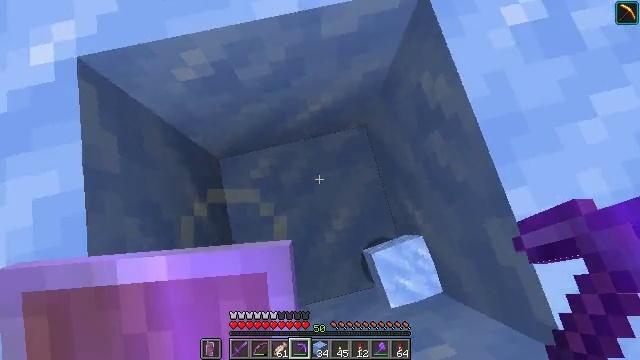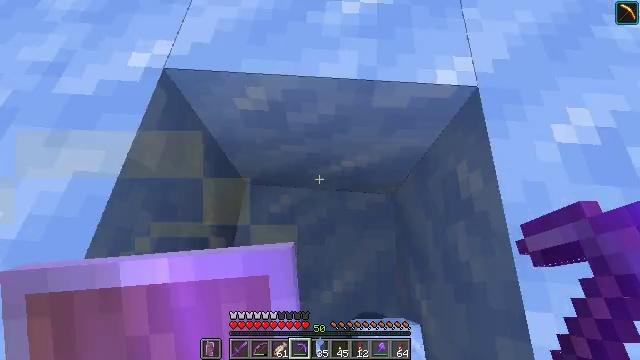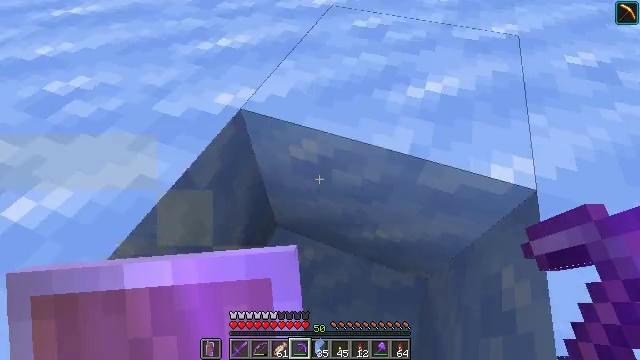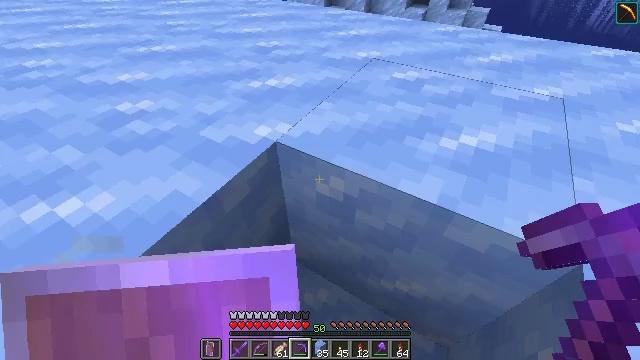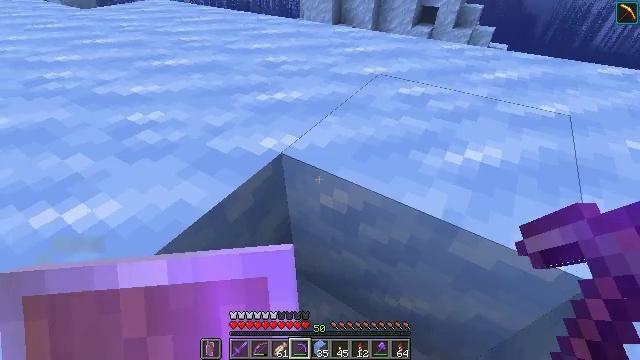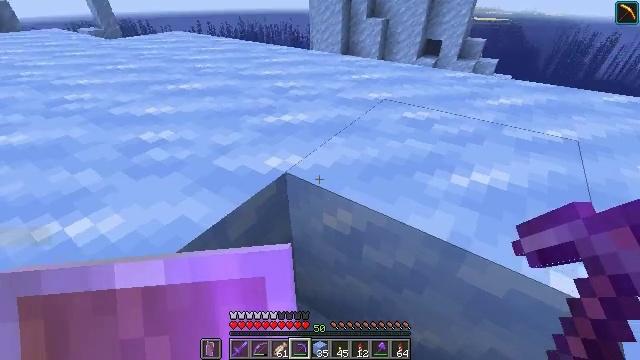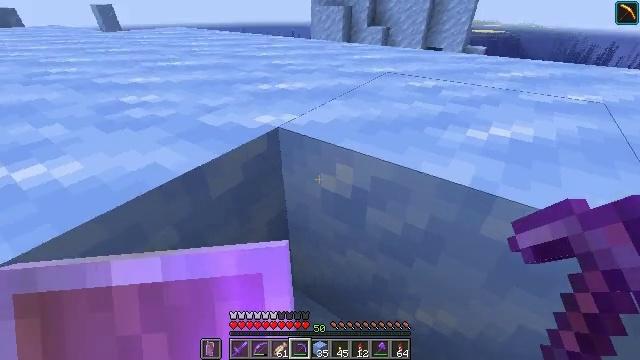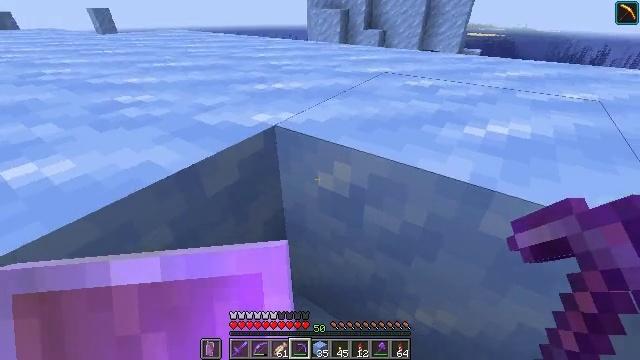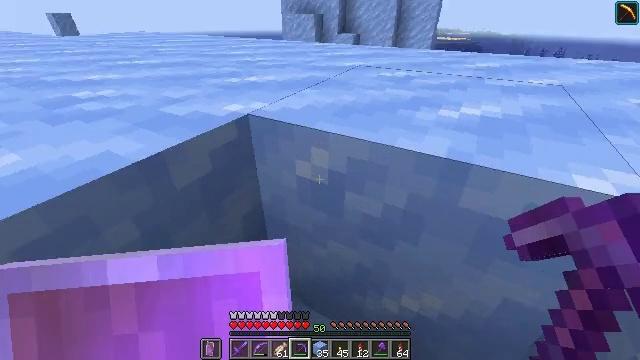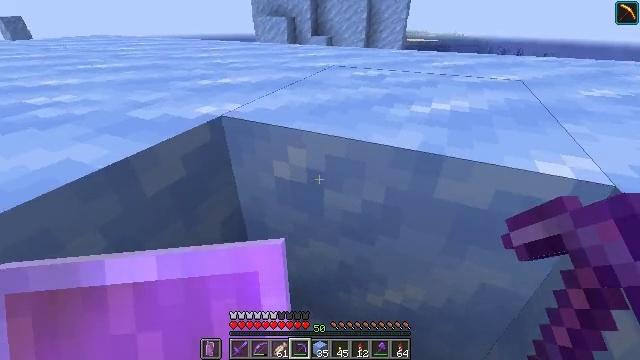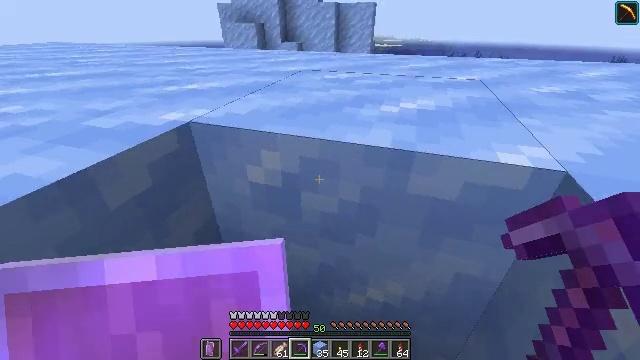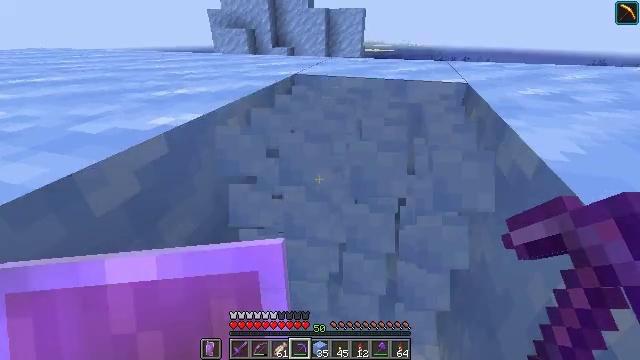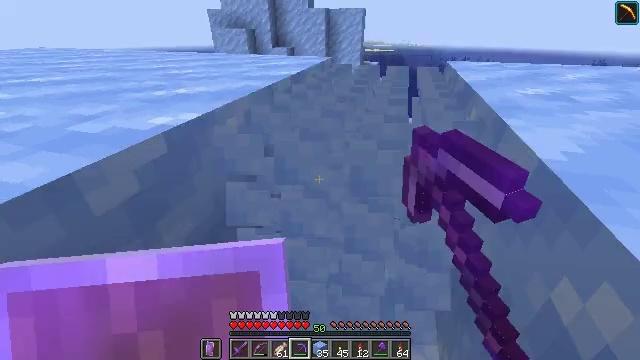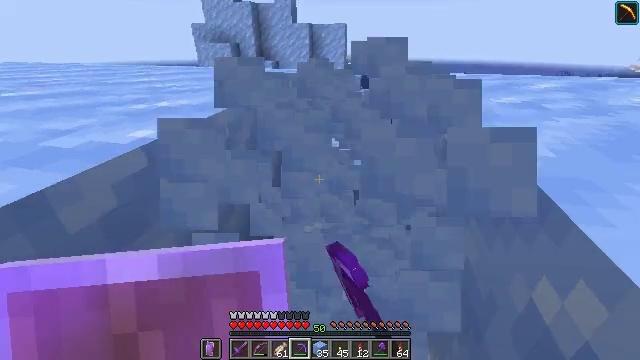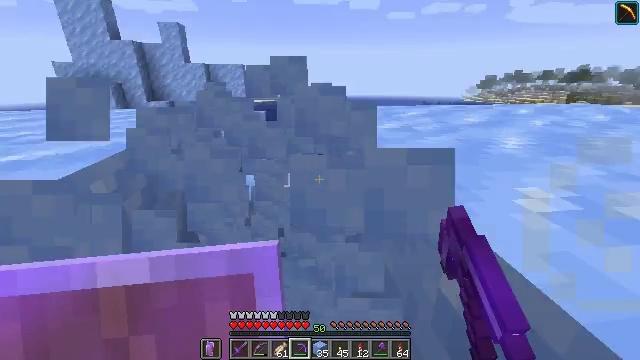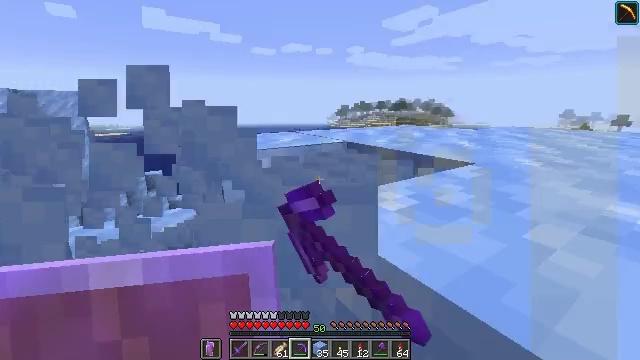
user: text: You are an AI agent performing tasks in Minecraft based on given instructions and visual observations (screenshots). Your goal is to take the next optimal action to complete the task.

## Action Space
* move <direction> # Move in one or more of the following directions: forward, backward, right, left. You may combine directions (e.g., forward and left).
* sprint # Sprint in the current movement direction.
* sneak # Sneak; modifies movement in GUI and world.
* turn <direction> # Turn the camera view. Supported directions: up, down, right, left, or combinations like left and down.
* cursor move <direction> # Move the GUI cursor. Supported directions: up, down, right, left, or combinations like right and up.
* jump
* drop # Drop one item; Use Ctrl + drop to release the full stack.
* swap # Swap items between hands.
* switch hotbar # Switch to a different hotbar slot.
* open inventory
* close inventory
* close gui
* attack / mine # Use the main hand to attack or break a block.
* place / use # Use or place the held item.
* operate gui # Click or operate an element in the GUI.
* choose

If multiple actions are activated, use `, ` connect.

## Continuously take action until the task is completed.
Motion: motion action
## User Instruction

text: Break packed ice to add to inventory.
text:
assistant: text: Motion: turn left and up
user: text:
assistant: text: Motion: turn left and up
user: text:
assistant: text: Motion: turn left and up
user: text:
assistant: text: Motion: sneak, turn left and up
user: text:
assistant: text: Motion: sneak, turn left and up
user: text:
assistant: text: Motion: sneak, turn up
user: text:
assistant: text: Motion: sneak
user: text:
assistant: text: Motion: sneak, turn right
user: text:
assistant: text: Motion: sneak, turn right
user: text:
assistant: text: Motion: sneak, turn right and up
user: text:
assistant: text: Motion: sneak, turn right, attack / mine
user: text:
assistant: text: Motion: sneak, attack / mine
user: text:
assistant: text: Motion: sneak, turn right and up, attack / mine
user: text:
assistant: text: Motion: sneak, turn right and up, attack / mine
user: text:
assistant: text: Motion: sneak, turn right and up, attack / mine
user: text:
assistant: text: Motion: sneak, turn right and up, attack / mine
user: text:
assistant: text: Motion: sneak, turn right, attack / mine
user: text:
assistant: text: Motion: sneak, turn right and down, attack / mine
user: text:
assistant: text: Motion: sneak, turn right and down, attack / mine
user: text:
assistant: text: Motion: sneak, turn right and down, attack / mine
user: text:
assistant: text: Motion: sneak, turn right, attack / mine
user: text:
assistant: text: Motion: sneak, turn right and up, attack / mine
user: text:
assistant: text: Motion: sneak, turn right, attack / mine
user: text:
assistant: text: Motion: sneak, turn right, attack / mine
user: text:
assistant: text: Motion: sneak, turn right, attack / mine
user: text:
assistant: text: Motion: sneak, turn right, attack / mine
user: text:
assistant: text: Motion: sneak, turn right, attack / mine
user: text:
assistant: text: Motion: sneak, turn right, attack / mine
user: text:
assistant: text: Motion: sneak, turn right, attack / mine
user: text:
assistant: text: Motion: sneak, turn right, attack / mine